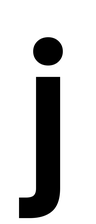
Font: Poppins-SemiBold